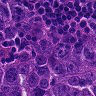
Metastatic tissue present: yes